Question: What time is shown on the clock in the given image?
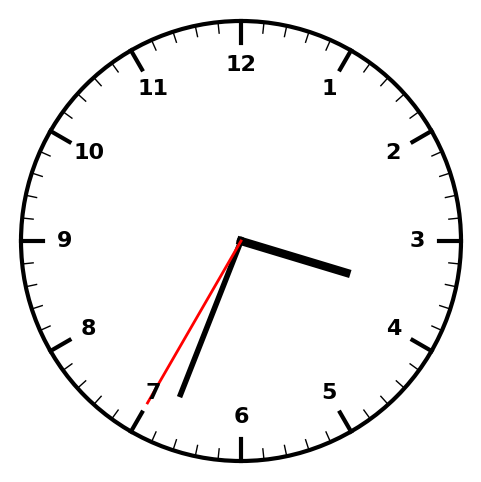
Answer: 03:33:35